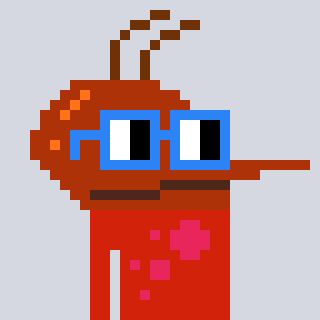
a pixel art character with square blue glasses, a mosquito-shaped head and a red-colored body on a cool background